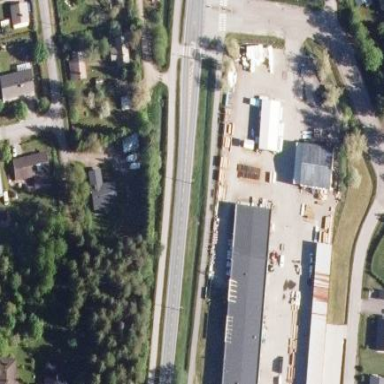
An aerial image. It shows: Hardware shop surrounded by fence.